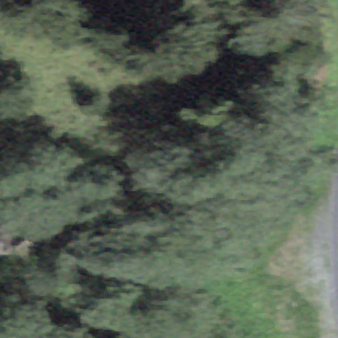
Label: other